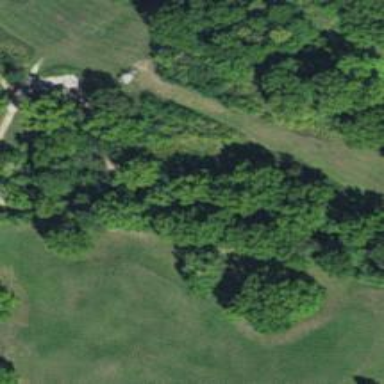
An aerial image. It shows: Golf cartpath that is also road path.